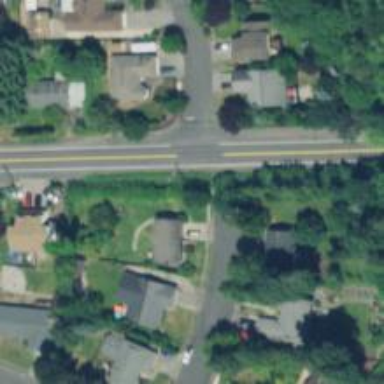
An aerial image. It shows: Secondary road with sidewalk on the left.